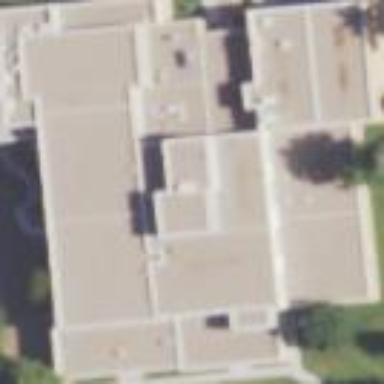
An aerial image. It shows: School building.